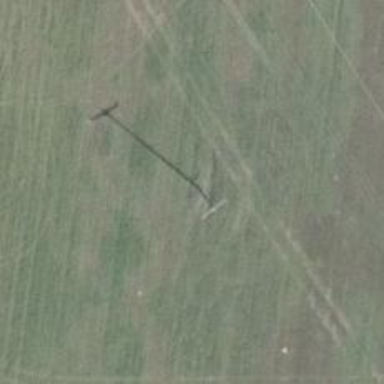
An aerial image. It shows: Power pole.